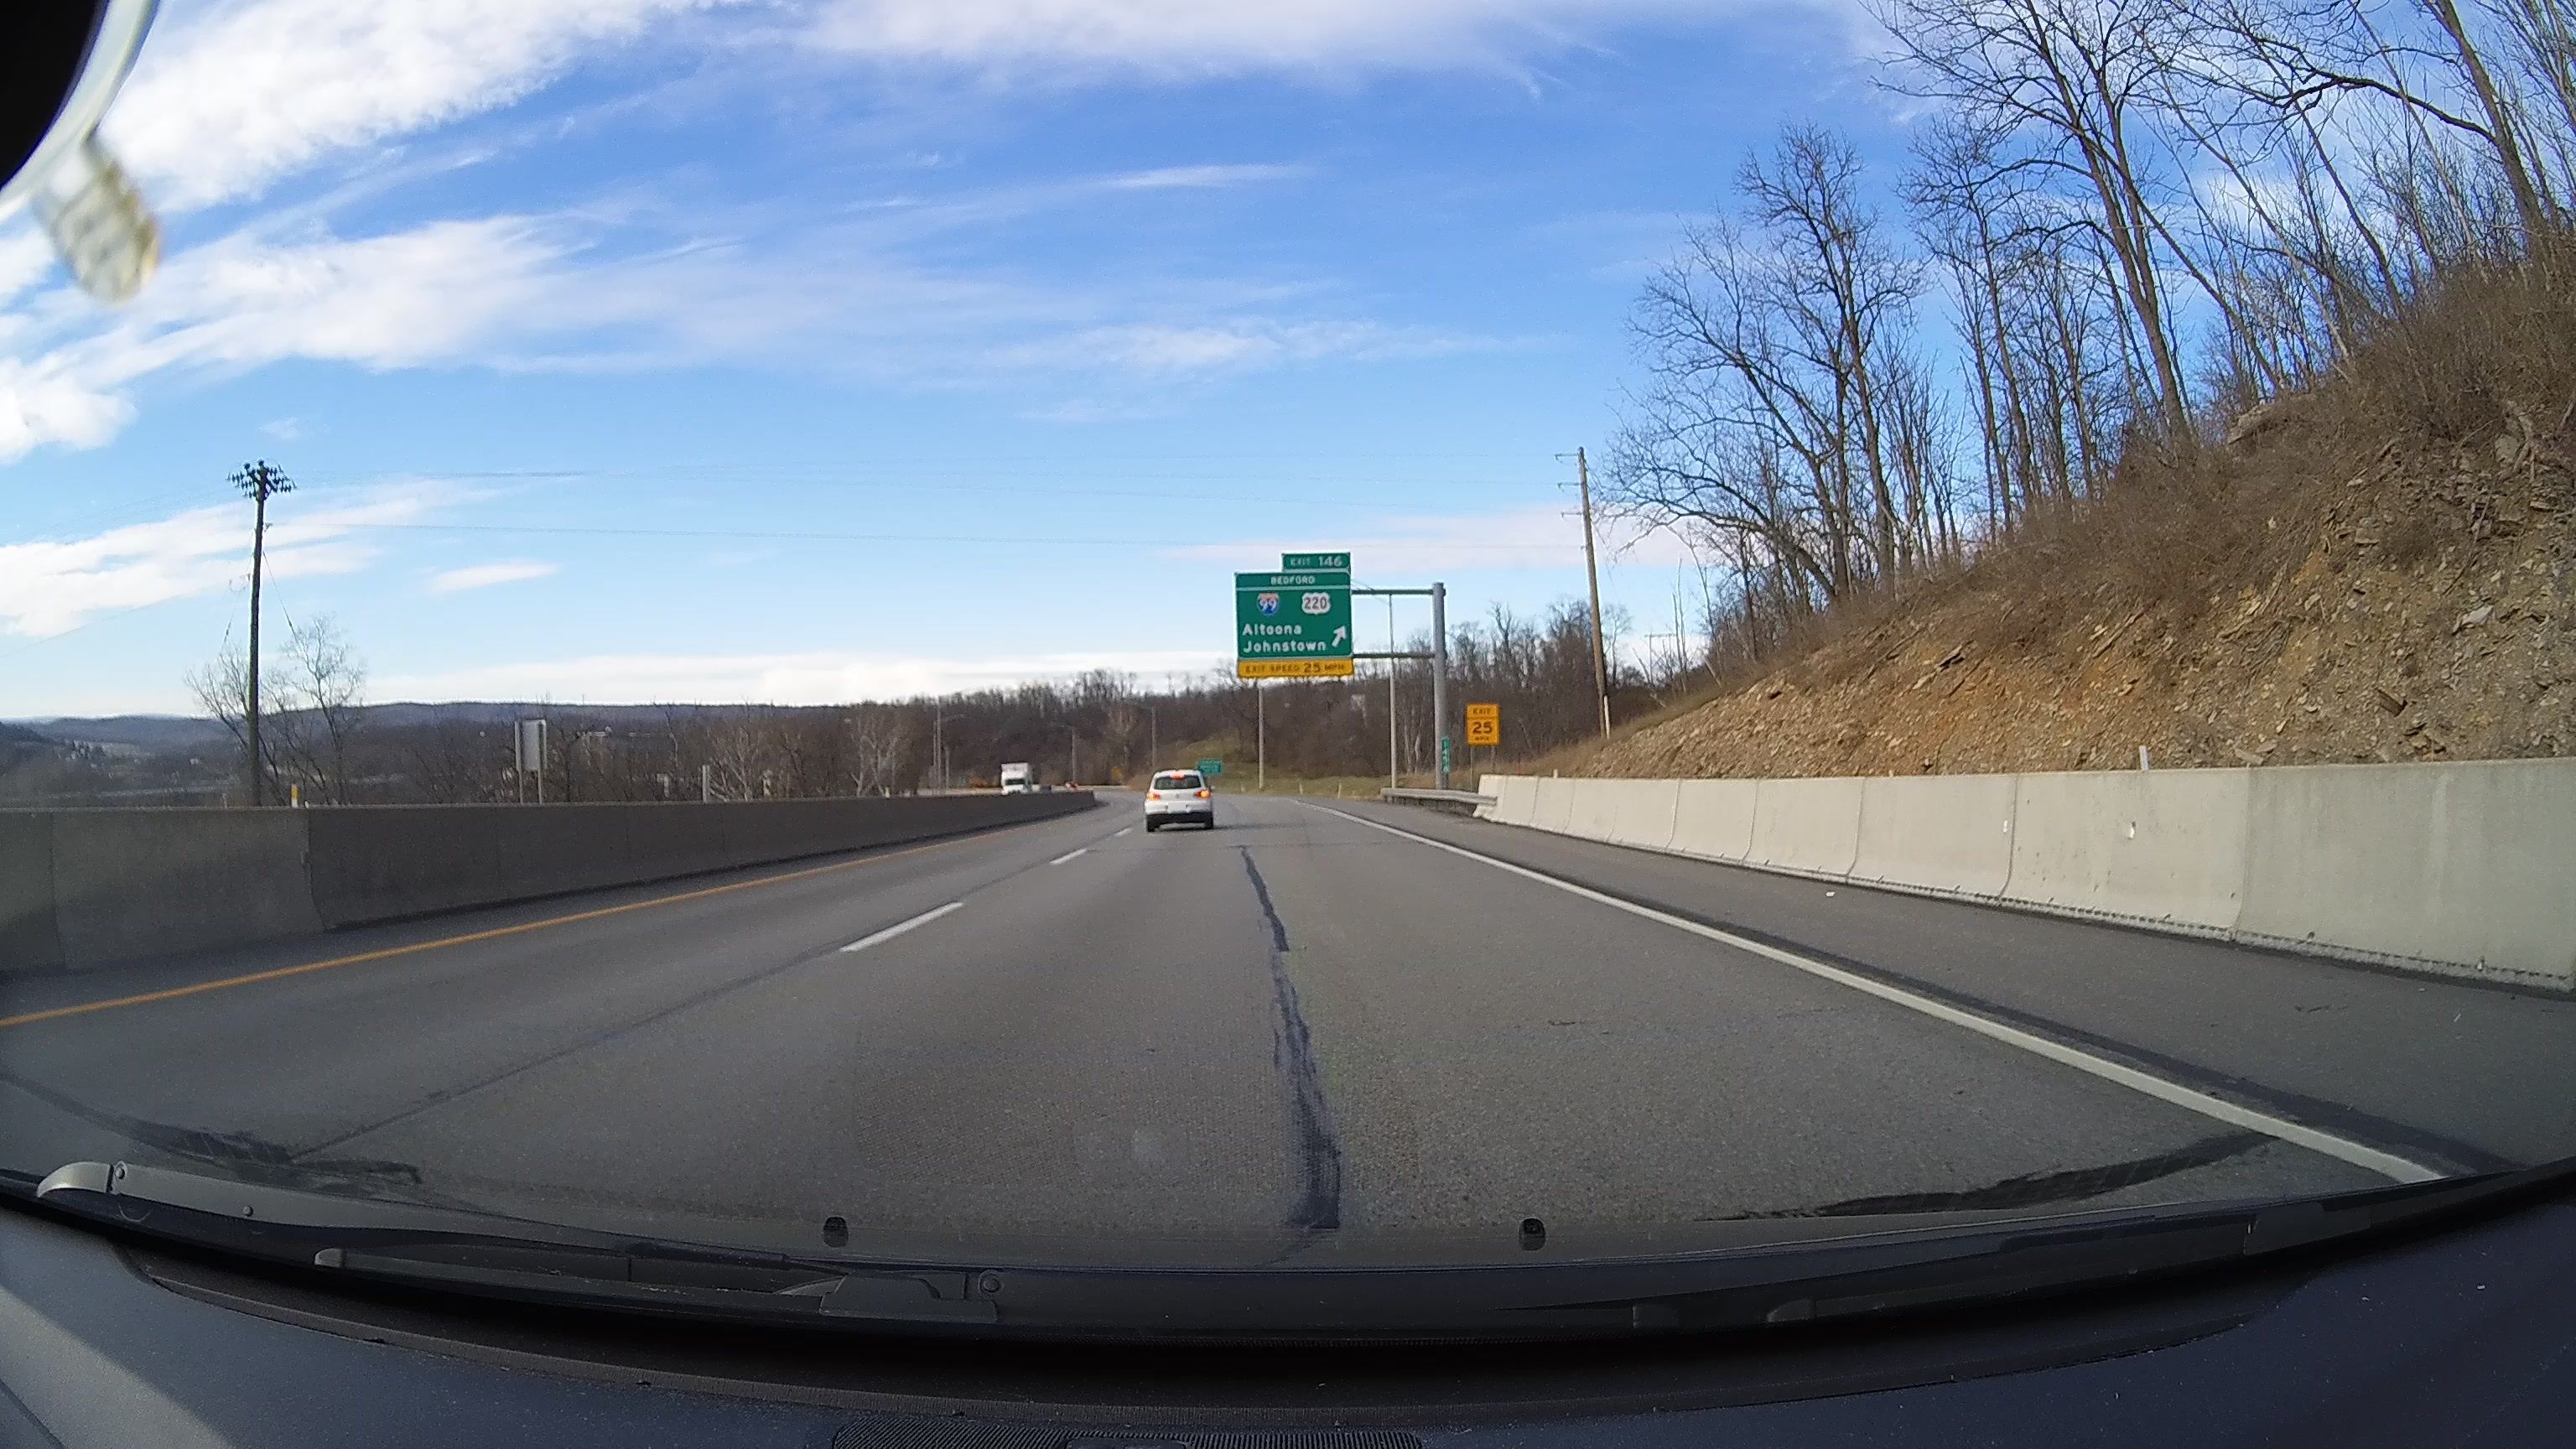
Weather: snowy
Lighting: day
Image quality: good
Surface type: driving surface
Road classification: motorway
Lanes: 2
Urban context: very low density rural
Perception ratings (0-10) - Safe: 3.99, Lively: 2.12, Beautiful: 2.79, Boring: 6.08, Depressing: 7.92, Wealthy: 1.36